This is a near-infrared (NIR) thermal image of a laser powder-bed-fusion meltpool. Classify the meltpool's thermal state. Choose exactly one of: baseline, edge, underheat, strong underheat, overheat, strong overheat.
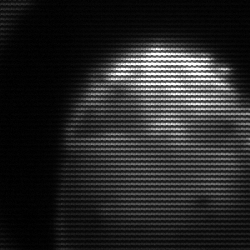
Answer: edge